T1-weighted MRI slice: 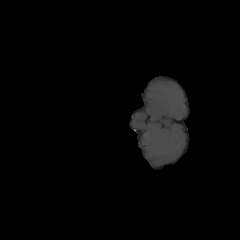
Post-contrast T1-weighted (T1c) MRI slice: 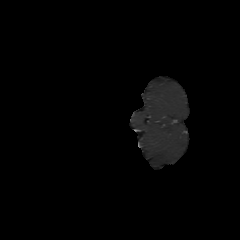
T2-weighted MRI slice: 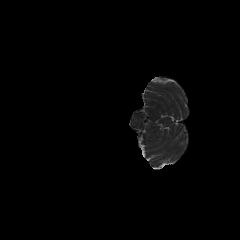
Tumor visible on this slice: no